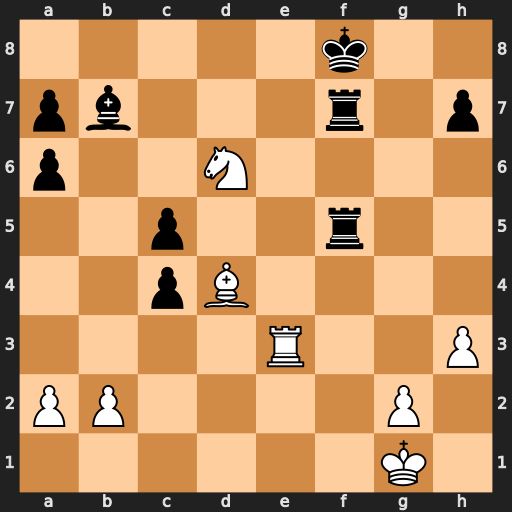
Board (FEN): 5k2/pb3r1p/p2N4/2p2r2/2pB4/4R2P/PP4P1/6K1
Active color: w
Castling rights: -
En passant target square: -
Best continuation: Re8#